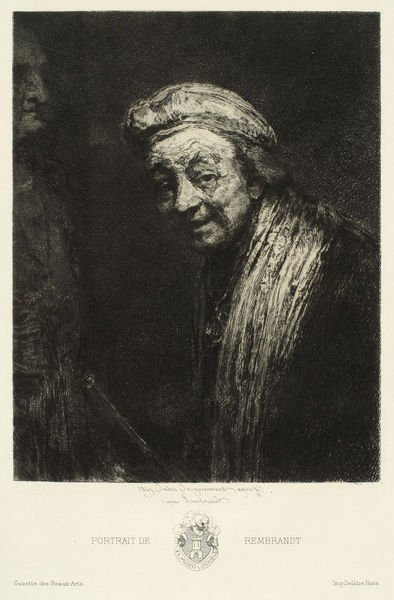
Titel: Portrait von Rembrandt (nach dem Selbstportrait von Rembrandt)
Künstler: Jules Jacquemart
Schlagwörter: dunkel, mann, rubens, schatten, frau, grau, hell, hut, mund, nase, schwarz, blick, schal, alt, kappe, mütze, augen, barock, falten, gesicht, mensch, rembrandt, portrait, figur, person, renaissance, kopfbedeckung, lächeln, zwei, kette, ausdruck, wange, lachen, schwarz-weiß, pinsel, selbstportrait, halbprofil, hintergund, freundlich, lacht, köln, schelmisch